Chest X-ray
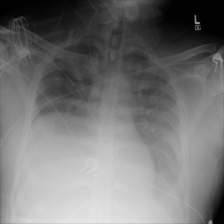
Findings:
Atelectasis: negative
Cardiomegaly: negative
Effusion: negative
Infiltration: negative
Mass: negative
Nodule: negative
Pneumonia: negative
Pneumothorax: negative
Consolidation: negative
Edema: negative
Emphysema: negative
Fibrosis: negative
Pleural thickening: negative
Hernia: negative